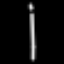
Label: line